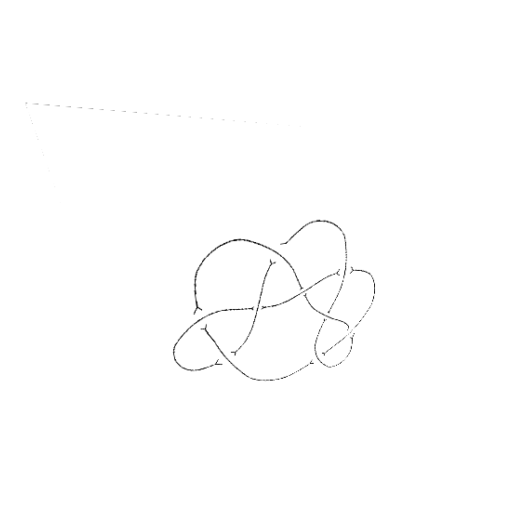
Crossing number: 9